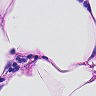
Metastatic tissue present: no